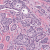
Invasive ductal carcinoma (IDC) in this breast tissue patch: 1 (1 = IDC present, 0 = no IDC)